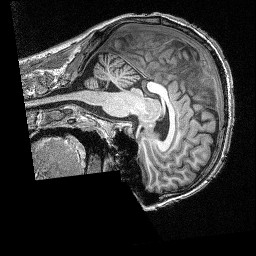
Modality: T1map
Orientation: sagittal